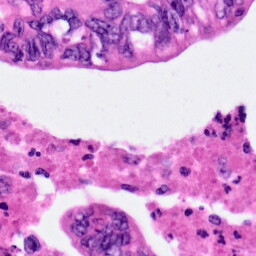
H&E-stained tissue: Pancreatic